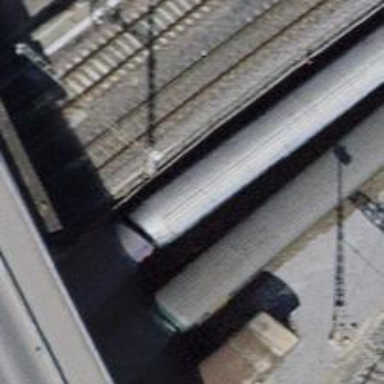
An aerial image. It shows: Single-track railway yard.